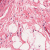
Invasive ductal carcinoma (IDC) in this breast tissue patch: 0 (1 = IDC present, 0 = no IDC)